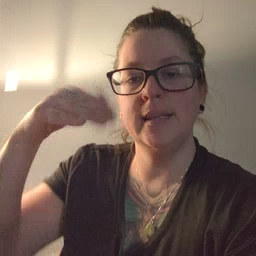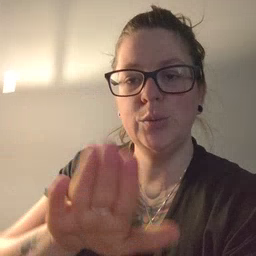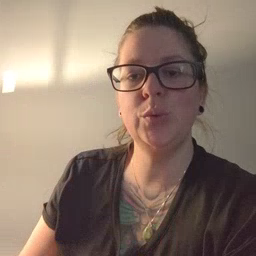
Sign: into